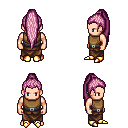
a pixel art fantasy rpg character, male body template, human, light skin, leather chest armor, robe skirt, pink extra-long topknot hairstyle, gold boots, four views (front, back, left, right), 2x2 character sprite sheet, small pixel art, hard edges, no anti-aliasing